Question: I need to create a Windows Form application that able to send data and to receive data from another 'Form' instance. what mean, the 'Form' is a publisher and a subscriber, both of them.
Unfortunately, I was sick that day, and I couldn't be in the lecture that day.
I'll explain again:
I have a small chat 'Form',
who have: new Instance button, received messages, and send message.
as you can see right below:

When I send a message, it will be shown in the "Recieved" textbox of ALL INSTANCES.
I guess that I need to use delegates and events.
How to do so? thanks!!
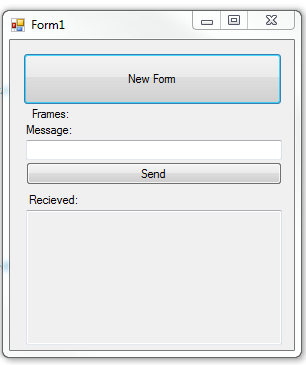
Answer: Here's a quick solution.. Let me know if you have any questions or if you find the comments confusing..
Here's the Form class (code behind). Notice that once the form is instantiated, it "subscribes" to an event by "wiring" an event handler to the HandleMessage event inside the Message class. Within the Form class, this is where the ListView's item collection is populated.
Whenever the New Form button is clicked, the same Form get's created and displayed (this allows for code re-use, since the same logic will be exactly the same for all instances of the Form)
'''
public partial class Form1 : Form
{
Messages _messages = Messages.Instance; // Singleton reference to the Messages class. This contains the shared event
// and messages list.
/// <summary>
/// Initializes a new instance of the <see cref="Form1"/> class.
/// </summary>
public Form1()
{
InitializeComponent();
// Subscribe to the message event. This will allow the form to be notified whenever there's a new message.
//
_messages.HandleMessage += new EventHandler(OnHandleMessage);
// If there any existing messages that other forms have sent, populate list with them.
//
foreach (var messages in _messages.CurrentMessages)
{
listView1.Items.Add(messages);
}
}
/// <summary>
/// Handles the Click event of the buttonNewForm control.
/// </summary>
/// <param name="sender">The source of the event.</param>
/// <param name="e">The <see cref="System.EventArgs"/> instance containing the event data.</param>
private void buttonNewForm_Click(object sender, EventArgs e)
{
// Create a new form to display..
//
var newForm = new Form1();
newForm.Show();
}
/// <summary>
/// Handles the Click event of the buttonSend control. Adds a new message to the "central" message list.
/// </summary>
/// <param name="sender">The source of the event.</param>
/// <param name="e">The <see cref="System.EventArgs"/> instance containing the event data.</param>
private void buttonSend_Click(object sender, EventArgs e)
{
string message = String.Format("{0} -- {1}", DateTime.UtcNow.ToLongTimeString(), textBox1.Text);
textBox1.Clear();
_messages.AddMessage(message);
}
/// <summary>
/// Called when [handle message].
/// This is called whenever a new message has been added to the "central" list.
/// </summary>
/// <param name="sender">The sender.</param>
/// <param name="args">The <see cref="System.EventArgs"/> instance containing the event data.</param>
public void OnHandleMessage(object sender, EventArgs args)
{
var messageEvent = args as MessageEventArgs;
if (messageEvent != null)
{
string message = messageEvent.Message;
listView1.Items.Add(message);
}
}
'''
}
Here's a Messages class that I created to handle a "central" list of messages that are sent between Forms. The Messages class is a singleton (meaning, it can be instantiated only once), which allow one list to be persisted throughout all instances of a Form. All Forms will share the same list, and get notified whenever a list has been updated. As you can see, the "HandleMessage" event is the Event that each Form will subscribe to whenever it has been created/shown.
If you take a look at the NotifyNewMessage function, this is called by the Messages class to notify the subscribes that there was a change. Since EventArgs are used to pass data to the subscribers, I've created a special EventArgs to pass the newly added messages to all subscribers.
'''
class Messages
{
private List<string> _messages = new List<string>();
private static readonly Messages _instance = new Messages();
public event EventHandler HandleMessage;
/// <summary>
/// Prevents a default instance of the <see cref="Messages"/> class from being created.
/// </summary>
private Messages()
{
}
/// <summary>
/// Gets the instance of the class.
/// </summary>
public static Messages Instance
{
get
{
return _instance;
}
}
/// <summary>
/// Gets the current messages list.
/// </summary>
public List<string> CurrentMessages
{
get
{
return _messages;
}
}
/// <summary>
/// Notifies any of the subscribers that a new message has been received.
/// </summary>
/// <param name="message">The message.</param>
public void NotifyNewMessage(string message)
{
EventHandler handler = HandleMessage;
if (handler != null)
{
// This will call the any form that is currently "wired" to the event, notifying them
// of the new message.
handler(this, new MessageEventArgs(message));
}
}
/// <summary>
/// Adds a new messages to the "central" list
/// </summary>
/// <param name="message">The message.</param>
public void AddMessage(string message)
{
_messages.Add(message);
NotifyNewMessage(message);
}
}
/// <summary>
/// Special Event Args used to pass the message data to the subscribers.
/// </summary>
class MessageEventArgs : EventArgs
{
private string _message = string.Empty;
public MessageEventArgs(string message)
{
_message = message;
}
public String Message
{
get
{
return _message;
}
}
}
'''
Also.. in order for the messages to be "displayed" correctly, don't forget the set the "View" property of the ListView control to "List". An easier (and preferred way) would simply be using the ObservableCollection list type, which already provides an event you can subscribe to.
Hope this helps.